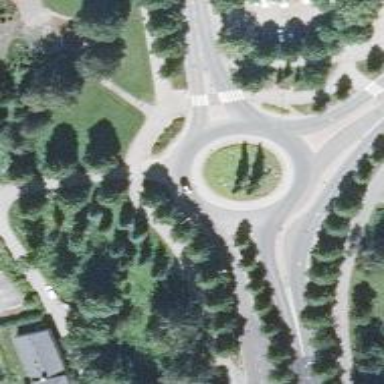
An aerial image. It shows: Primary highway with roundabout junction.